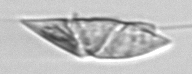
Label: Gyrodinium